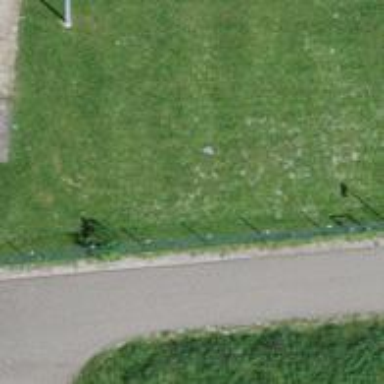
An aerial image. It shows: Asphalt footway.